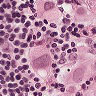
Metastatic tissue present: yes